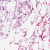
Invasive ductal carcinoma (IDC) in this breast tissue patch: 0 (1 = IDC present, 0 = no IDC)